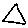
Label: triangle